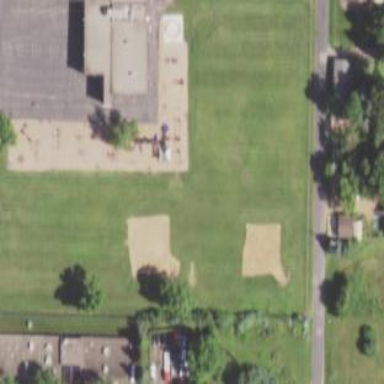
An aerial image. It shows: Playground area for leisure activities on the land.